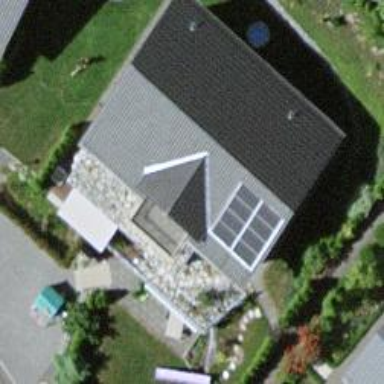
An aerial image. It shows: Solar power generator with photovoltaic panels.